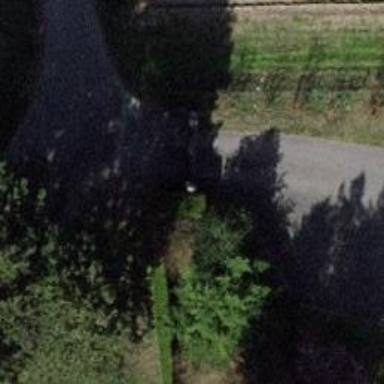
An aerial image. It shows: Driveway leading to service road.